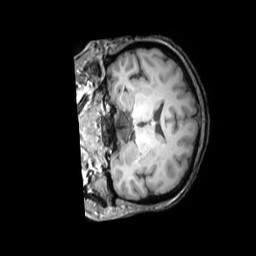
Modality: T1w
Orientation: coronal
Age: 62
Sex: female
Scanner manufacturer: philips
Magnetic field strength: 3 T
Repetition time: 0.009901 s
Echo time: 0.004605 s